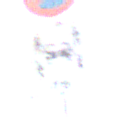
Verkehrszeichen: CarsharingfahrzeugeFrei
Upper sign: AbsolutesHalteverbot
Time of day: Midday
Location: Outdoor (Suburban)
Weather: Overcast
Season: NotSpecified
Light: Natural